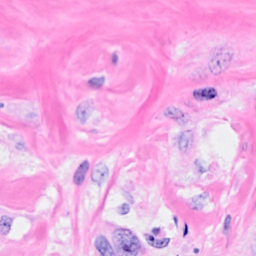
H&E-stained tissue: Breast